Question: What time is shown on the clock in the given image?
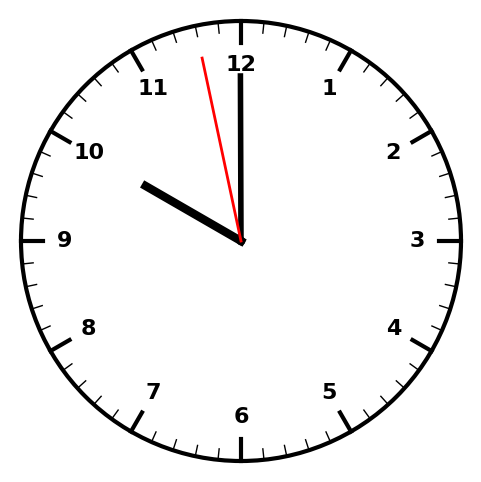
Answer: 09:59:58